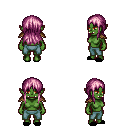
a pixel art fantasy rpg character, female body template, orc, green skin, leather shoulder armor, teal pants, pink unkempt hairstyle, black slippers, four views (front, back, left, right), 2x2 character sprite sheet, small pixel art, hard edges, no anti-aliasing